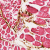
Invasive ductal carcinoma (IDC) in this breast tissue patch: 0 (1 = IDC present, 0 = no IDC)